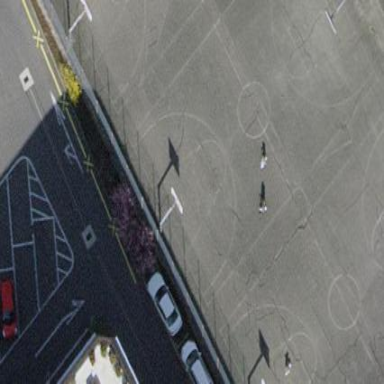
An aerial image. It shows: Basketball court on pitch.